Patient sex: M
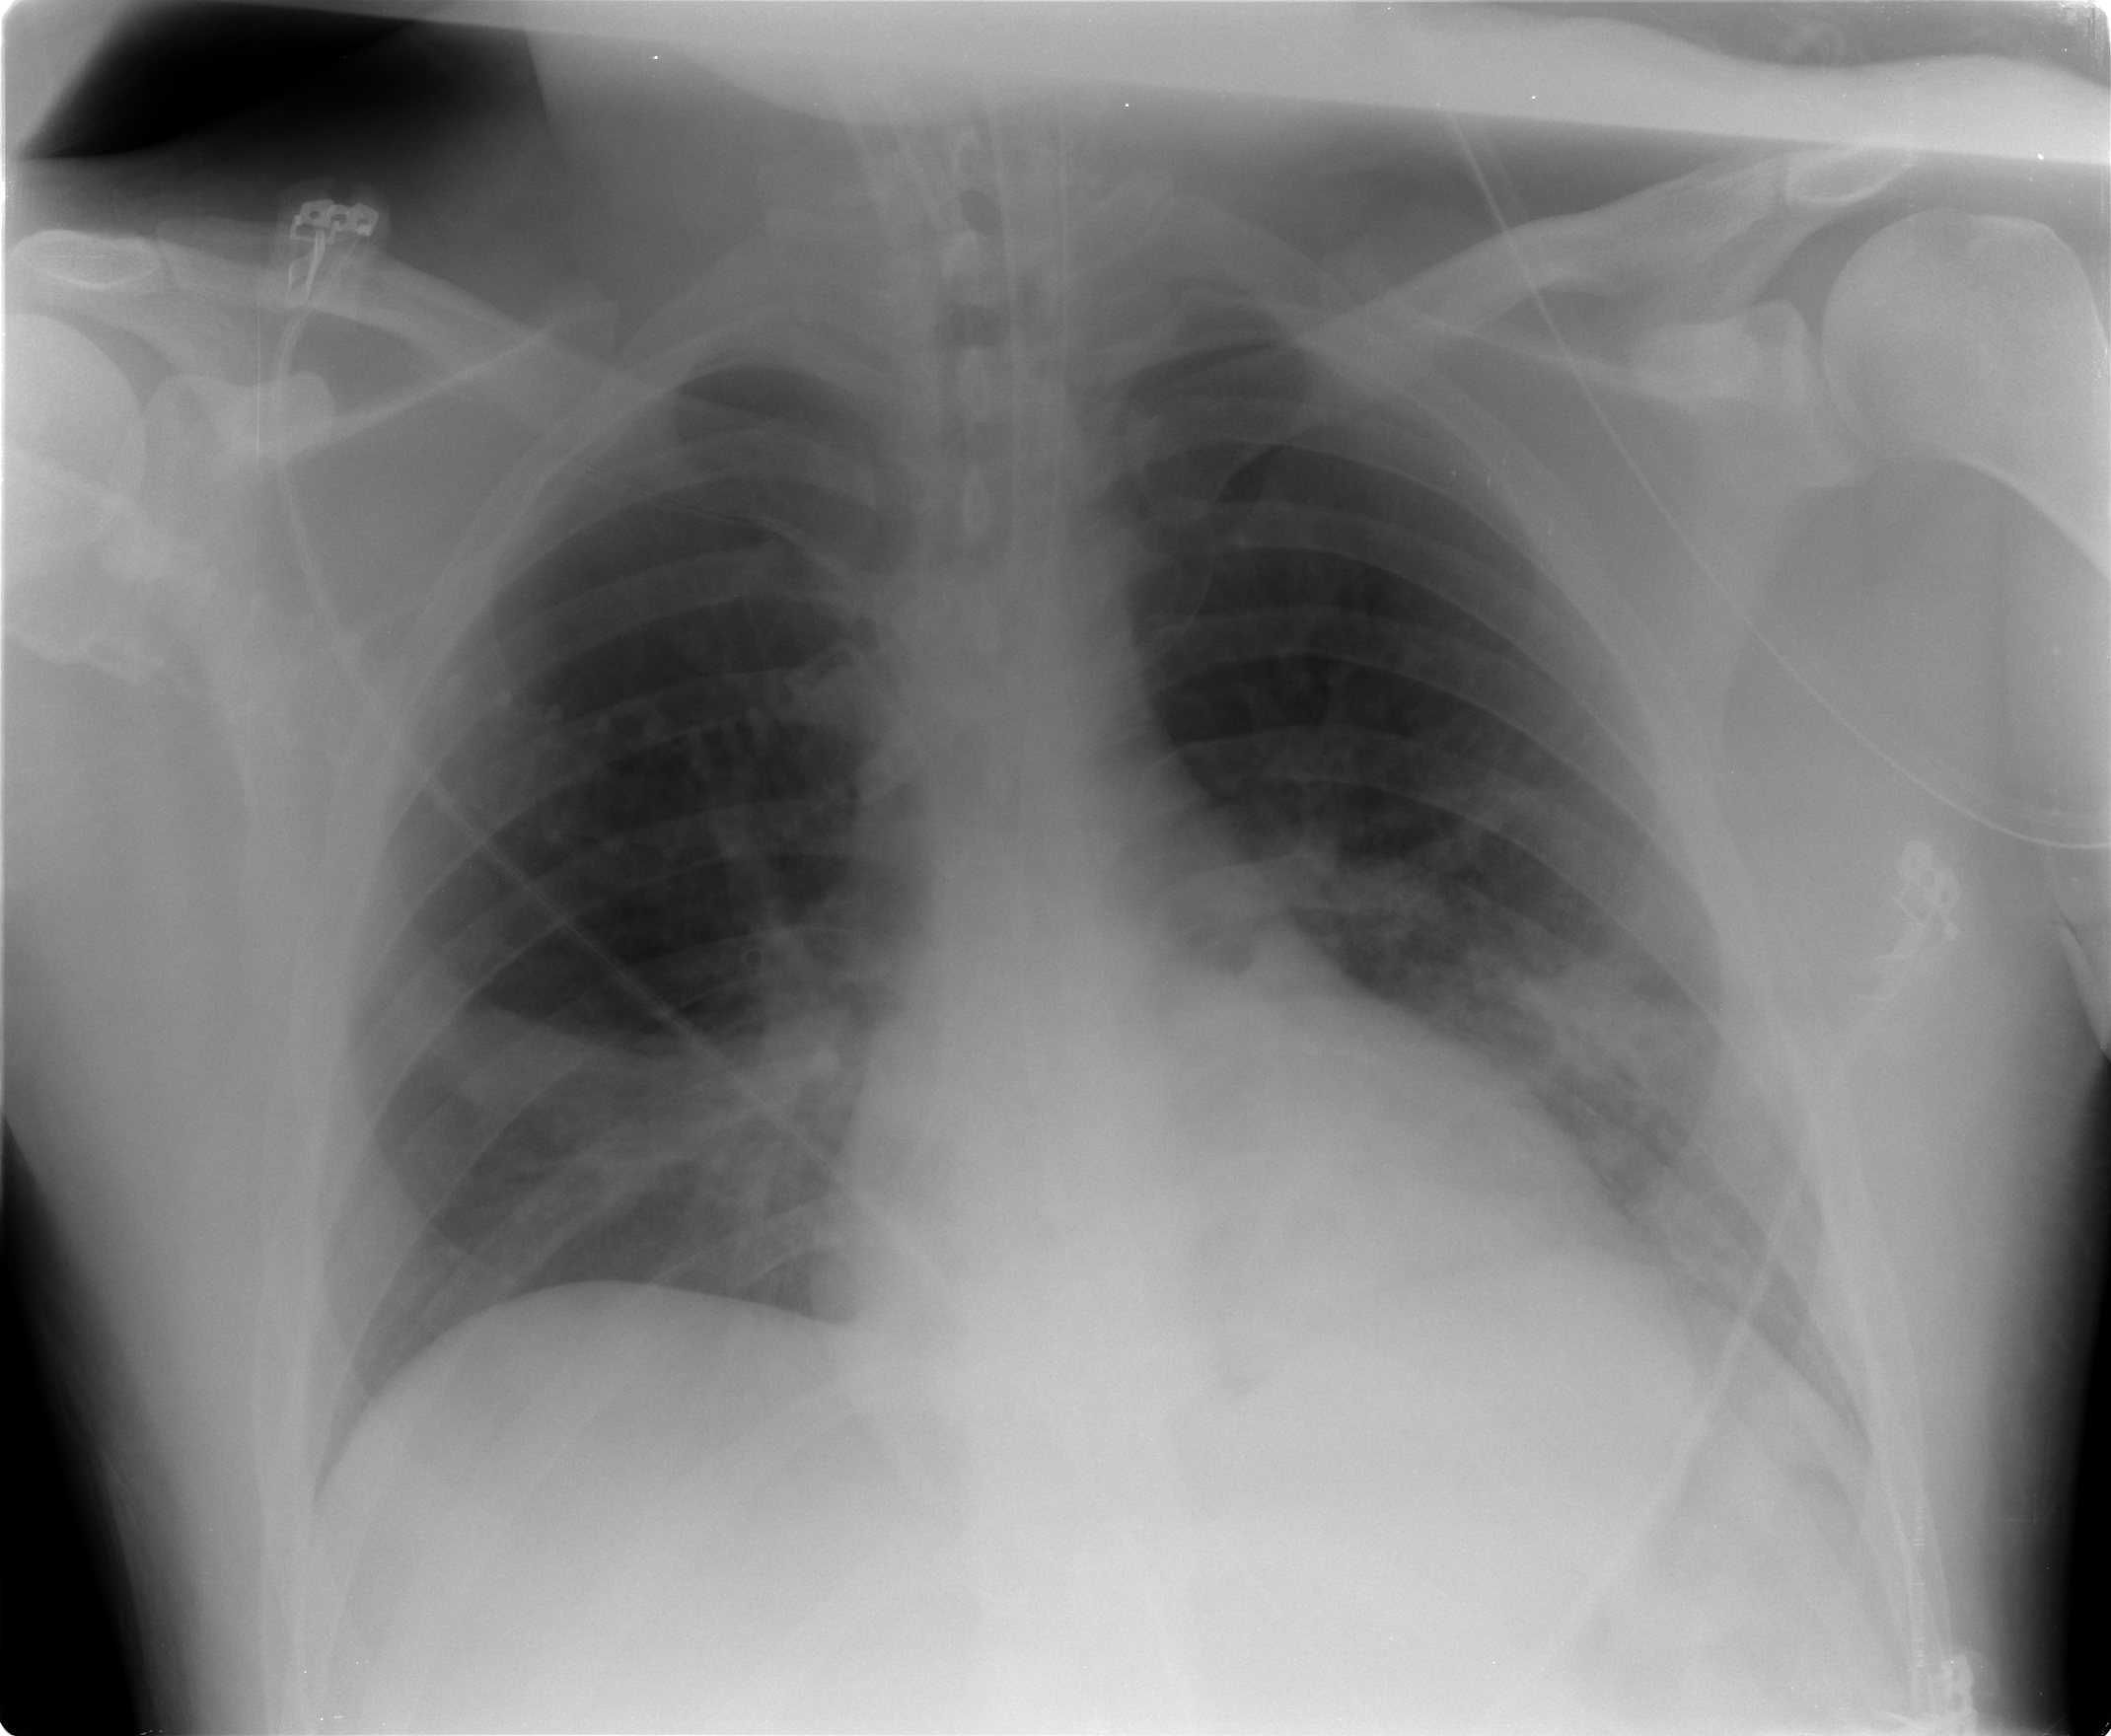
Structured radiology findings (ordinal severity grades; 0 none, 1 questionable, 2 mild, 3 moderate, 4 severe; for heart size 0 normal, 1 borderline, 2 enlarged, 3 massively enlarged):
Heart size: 0
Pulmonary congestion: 0
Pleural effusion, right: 0
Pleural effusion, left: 0
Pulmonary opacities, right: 0
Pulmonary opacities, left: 0
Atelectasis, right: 2
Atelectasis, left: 2